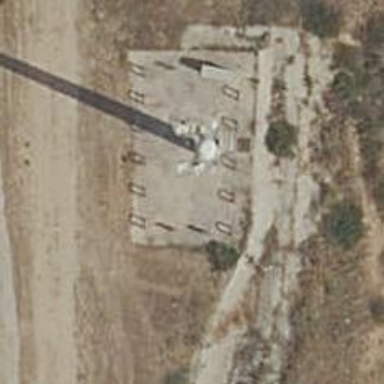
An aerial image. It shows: Mast structure.